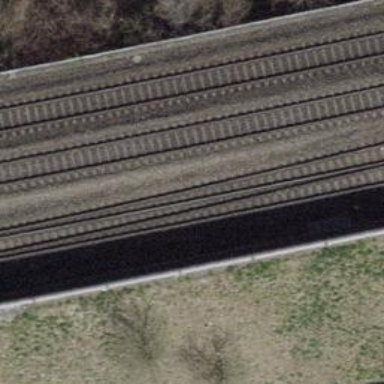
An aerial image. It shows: Electrified railway with contact line running along embankment.